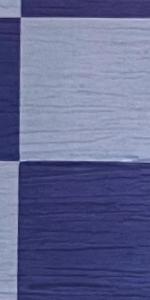
Label: Empty